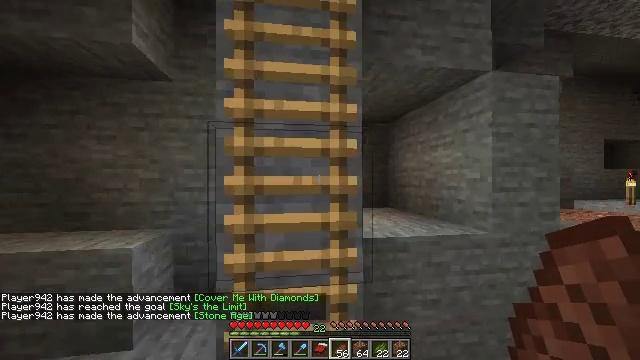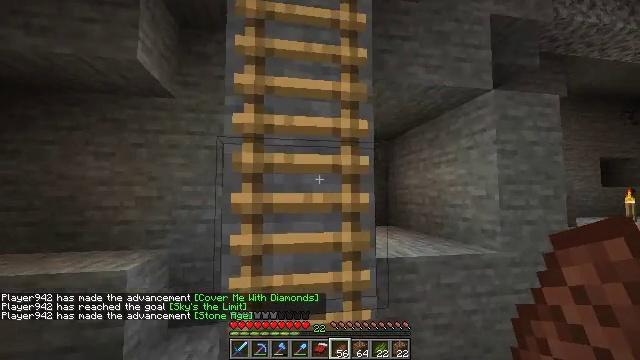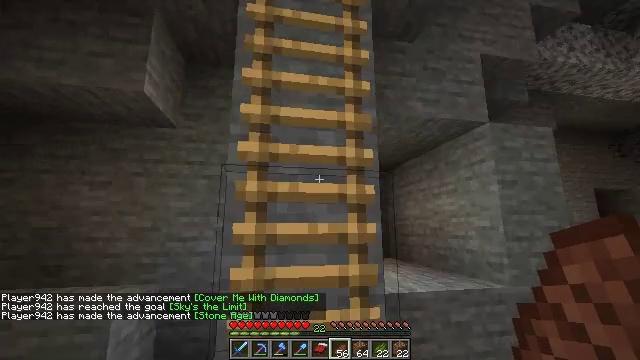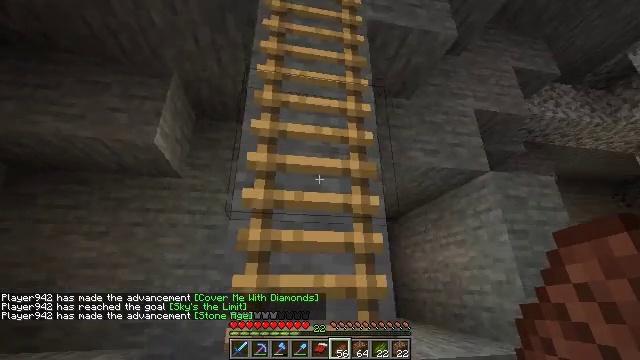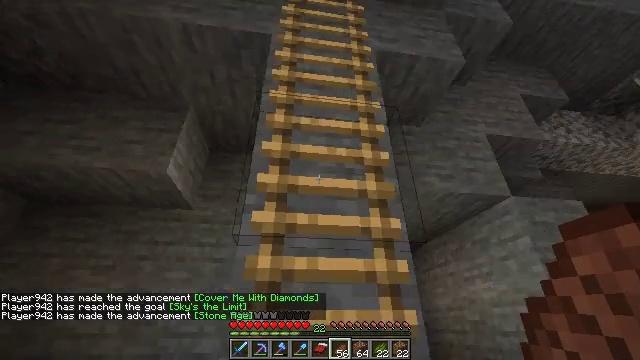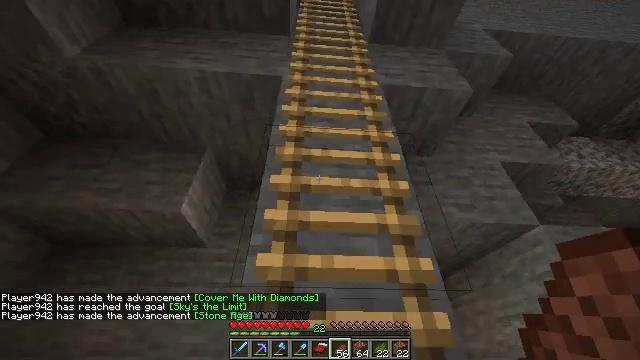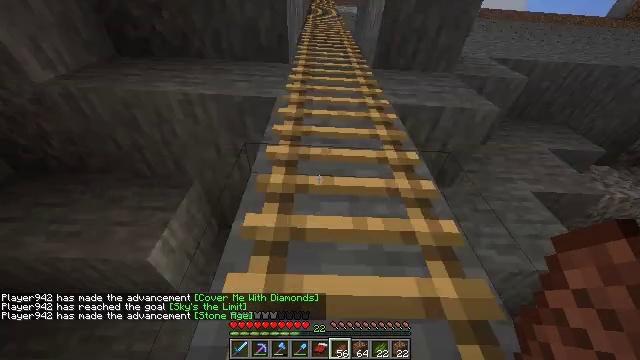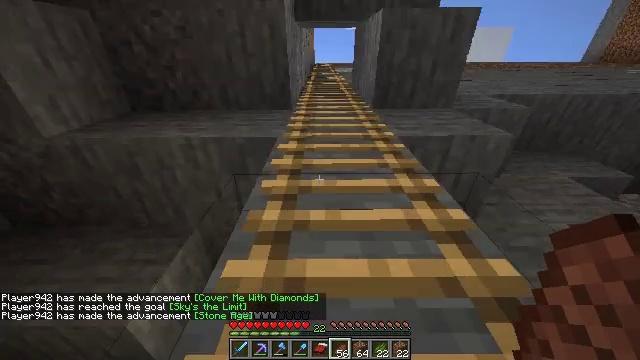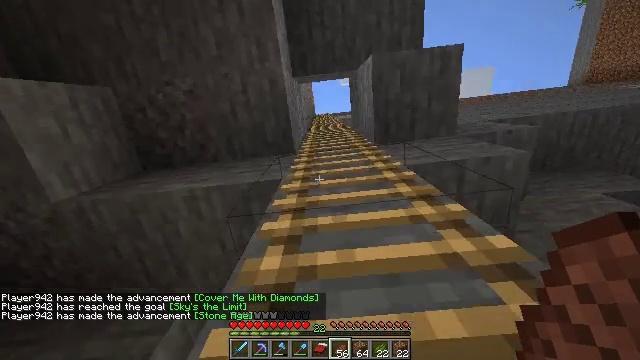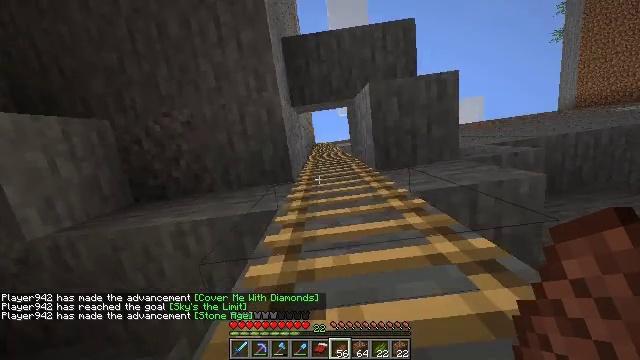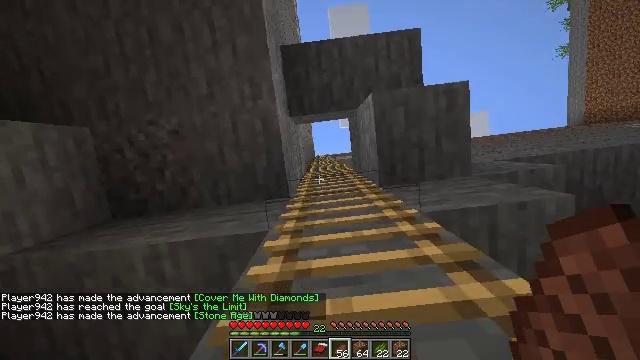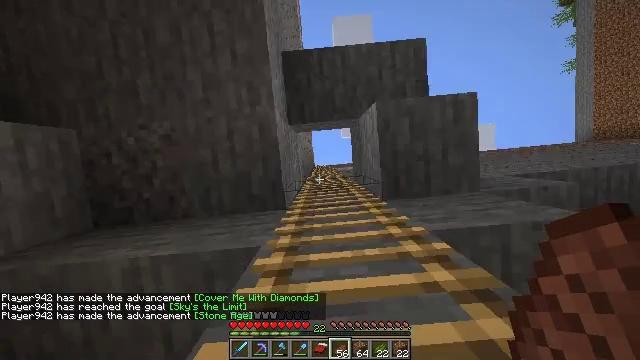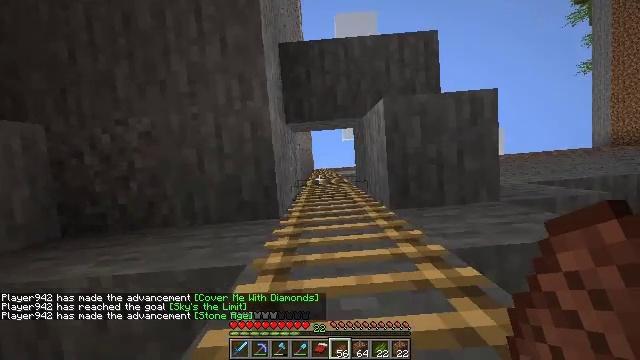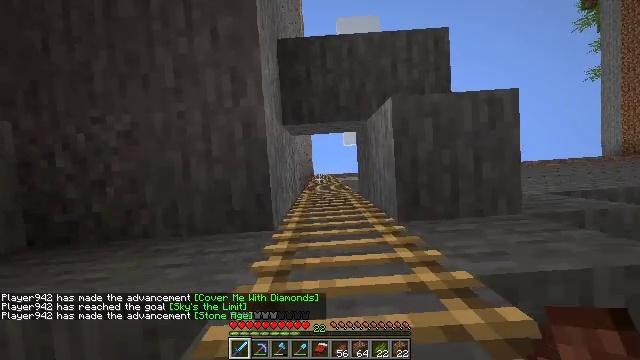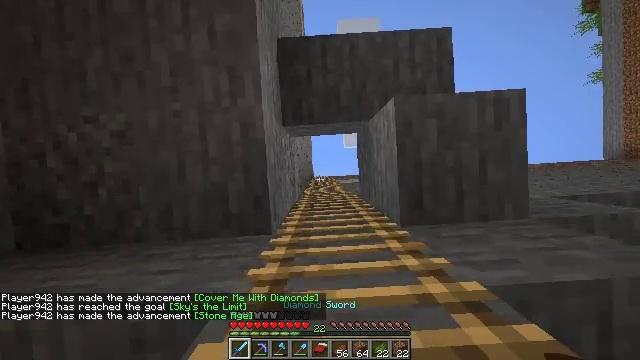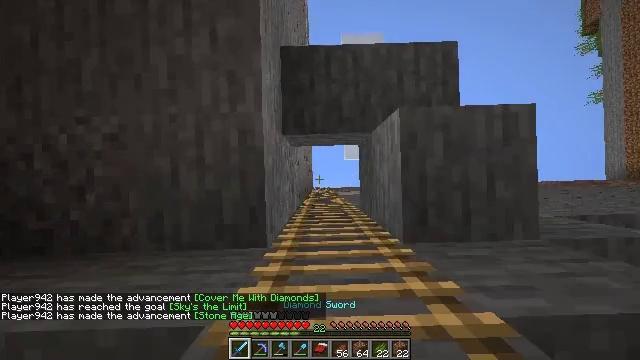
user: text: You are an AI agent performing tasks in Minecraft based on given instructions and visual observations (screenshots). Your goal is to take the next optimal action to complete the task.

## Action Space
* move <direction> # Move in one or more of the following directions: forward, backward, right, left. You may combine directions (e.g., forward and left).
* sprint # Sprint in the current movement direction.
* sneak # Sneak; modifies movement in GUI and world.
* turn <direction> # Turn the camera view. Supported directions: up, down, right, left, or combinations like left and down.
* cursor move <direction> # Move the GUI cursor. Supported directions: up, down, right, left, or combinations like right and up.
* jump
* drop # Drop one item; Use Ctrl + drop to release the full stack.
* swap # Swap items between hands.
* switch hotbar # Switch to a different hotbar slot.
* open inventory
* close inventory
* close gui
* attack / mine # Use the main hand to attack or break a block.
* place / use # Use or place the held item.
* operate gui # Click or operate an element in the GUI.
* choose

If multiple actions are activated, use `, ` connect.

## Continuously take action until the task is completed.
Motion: motion action
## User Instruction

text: Hunt a slime.
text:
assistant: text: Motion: turn up
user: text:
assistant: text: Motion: turn up
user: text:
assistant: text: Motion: move forward, sprint, turn up
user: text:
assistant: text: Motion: move forward, sprint, turn left and up
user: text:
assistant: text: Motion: move forward, sprint, turn left and up, jump
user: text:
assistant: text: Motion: move forward, sprint, turn left and up, jump
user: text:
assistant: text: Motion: move forward, sprint, turn left and up, jump
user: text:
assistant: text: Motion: move forward, sprint, turn left and up, jump
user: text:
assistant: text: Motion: move forward, sprint, turn left and up
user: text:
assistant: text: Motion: move forward, sprint, turn up
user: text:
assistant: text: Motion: move forward, sprint, turn right and up
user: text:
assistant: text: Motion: move forward, sprint
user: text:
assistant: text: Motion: move forward, sprint, turn up, switch to hotbar 1
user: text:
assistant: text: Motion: move forward, sprint, switch to hotbar 1
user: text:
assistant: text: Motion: move forward, sprint, turn right and up
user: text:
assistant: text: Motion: move forward, sprint, turn right and up
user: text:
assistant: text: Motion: move forward, sprint, turn right
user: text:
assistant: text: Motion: move forward, sprint
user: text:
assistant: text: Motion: move forward, sprint
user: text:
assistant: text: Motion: move forward, sprint
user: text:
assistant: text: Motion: move forward, sprint
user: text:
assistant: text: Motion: move forward, sprint
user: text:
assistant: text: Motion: move forward, sprint
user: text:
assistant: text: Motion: move forward, sprint
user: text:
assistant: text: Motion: move forward, sprint
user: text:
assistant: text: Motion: move forward, sprint
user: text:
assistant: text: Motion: move forward, sprint
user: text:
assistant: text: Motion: move forward, sprint
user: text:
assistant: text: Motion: move forward, sprint
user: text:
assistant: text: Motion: move forward, sprint